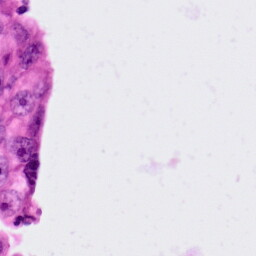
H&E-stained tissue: Lung